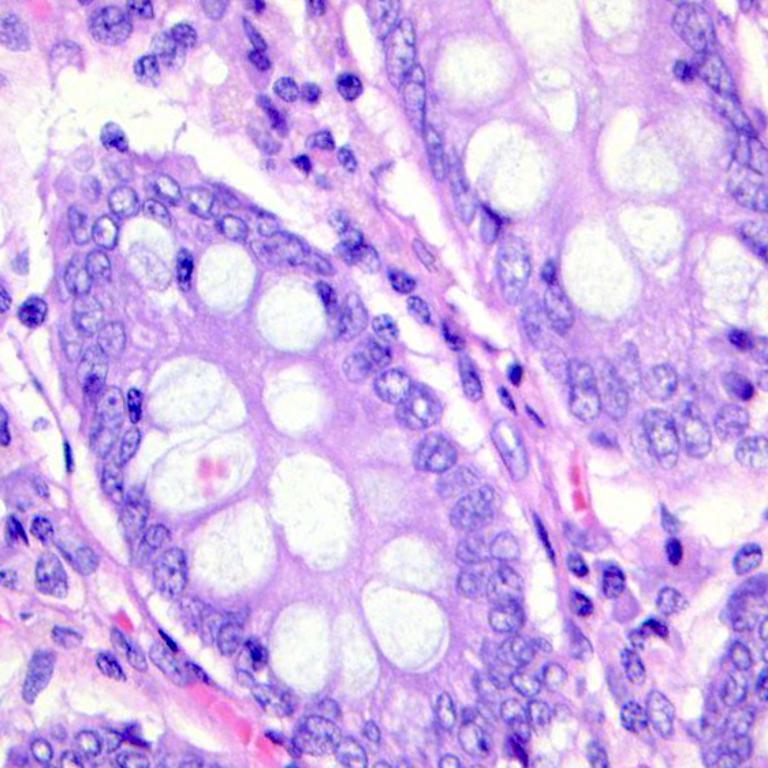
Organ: colon
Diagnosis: benign